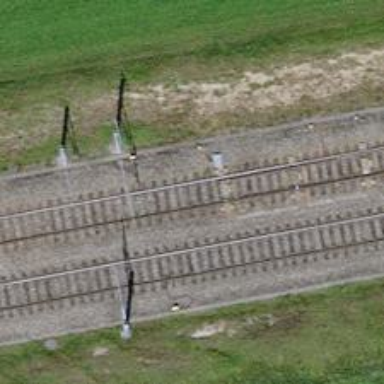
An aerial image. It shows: Railway switch.